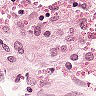
Metastatic tissue present: no